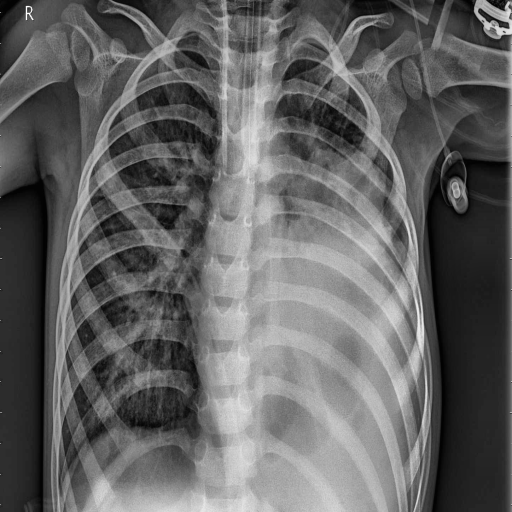
Finding: PNEUMONIA